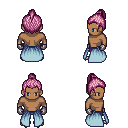
a pixel art fantasy rpg character, male body template, human, dark skin, overskirt, magenta pants, pink short topknot hairstyle, metal gloves, metal boots, four views (front, back, left, right), 2x2 character sprite sheet, small pixel art, hard edges, no anti-aliasing